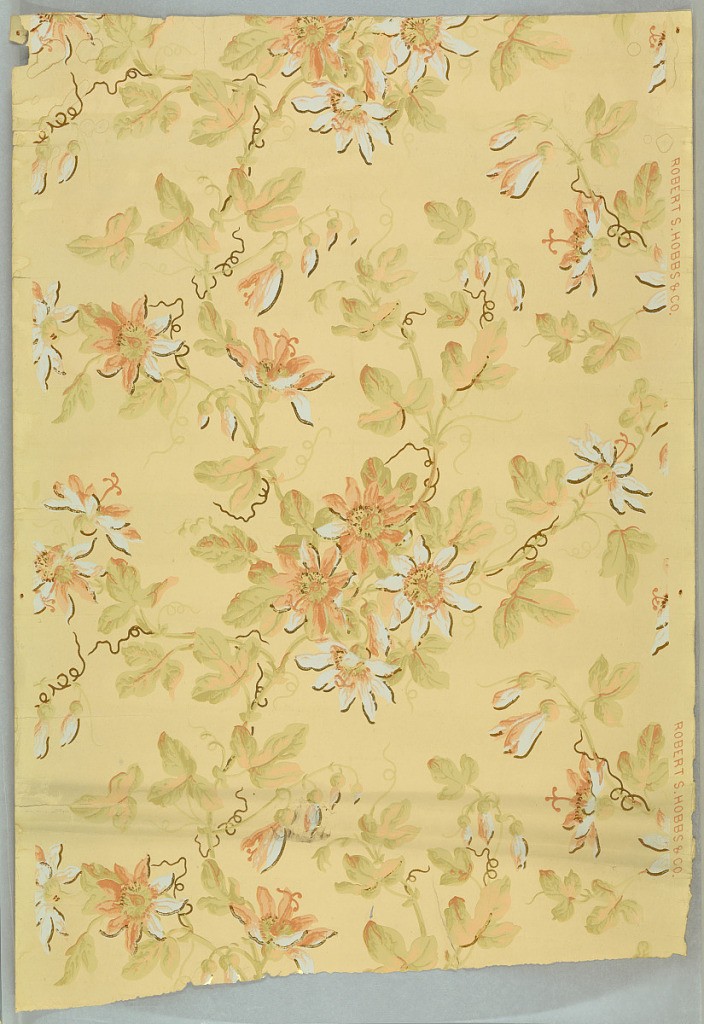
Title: Sidewall
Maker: Robert S. Hobbs & Co., Brooklyn, New York
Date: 1900
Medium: Machine-printed
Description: Floral pattern printed in pastel shades of blue, gray-green, orange-pink with metallic gold on cream ground